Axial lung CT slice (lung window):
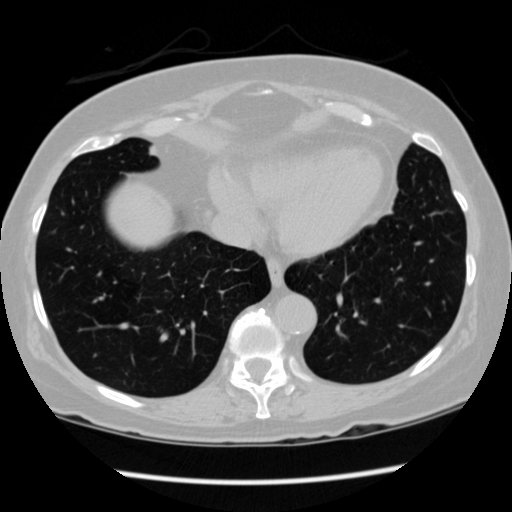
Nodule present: no